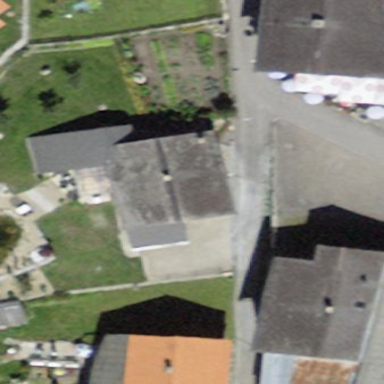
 the roof is oriented along. The building is brown with dark gray roof."